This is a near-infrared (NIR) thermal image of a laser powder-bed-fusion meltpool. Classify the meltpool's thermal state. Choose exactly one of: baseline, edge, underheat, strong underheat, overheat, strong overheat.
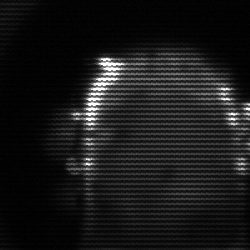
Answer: baseline